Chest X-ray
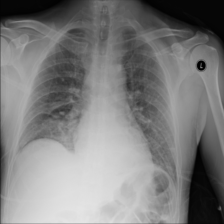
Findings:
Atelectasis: positive
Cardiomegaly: negative
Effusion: negative
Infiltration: positive
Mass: negative
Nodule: negative
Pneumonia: negative
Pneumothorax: negative
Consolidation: negative
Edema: negative
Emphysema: negative
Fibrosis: negative
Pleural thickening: negative
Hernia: negative